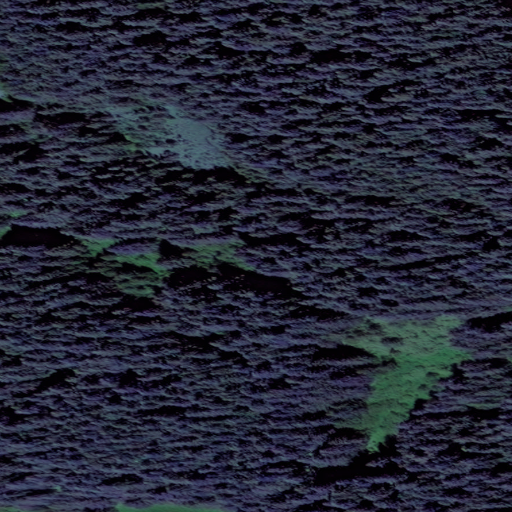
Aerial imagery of island in Alaska named Dry Spruce Island containing only unknown